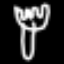
Label: fork